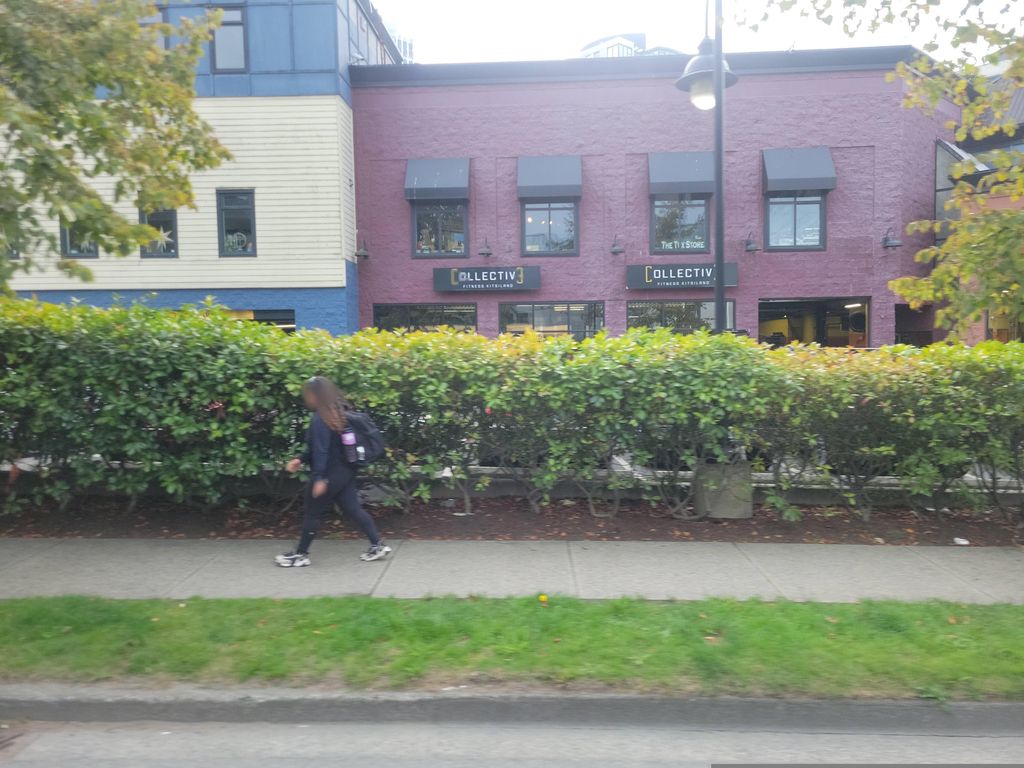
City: vancouver